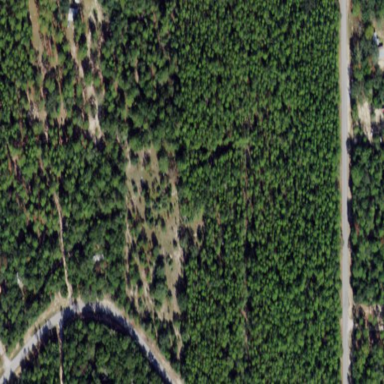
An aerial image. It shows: Forest dominated by needle-leaved trees.